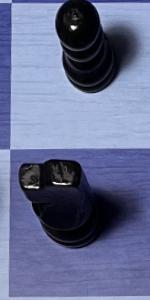
Label: Knight_Black